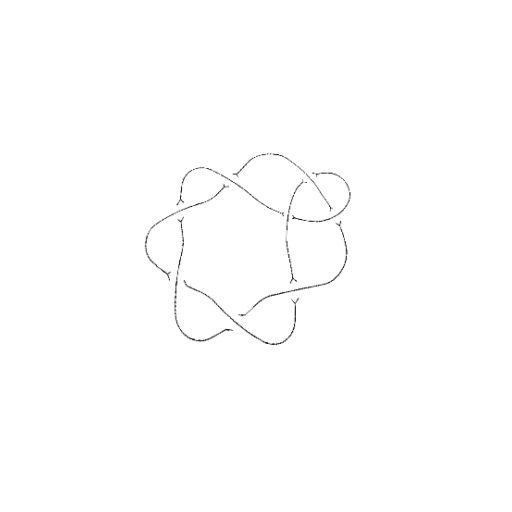
Crossing number: 8